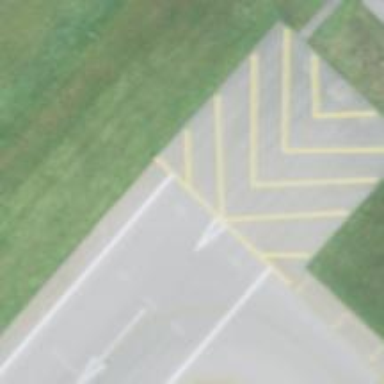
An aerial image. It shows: Asphalt runway at the airport.